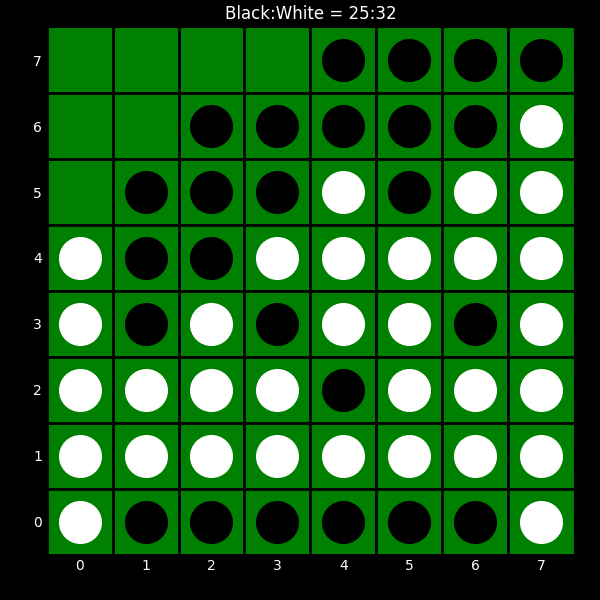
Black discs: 25
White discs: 32